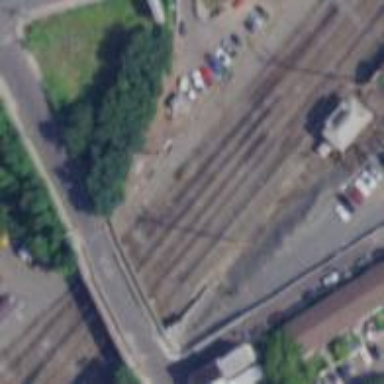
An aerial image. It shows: Railway with electrified contact lines.